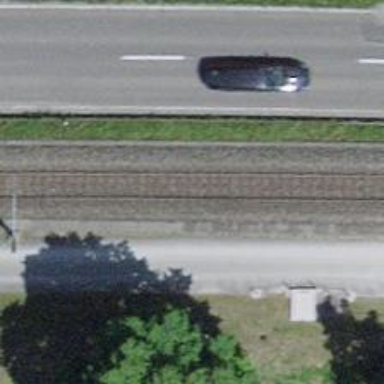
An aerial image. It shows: Single-track electrified railway with contact line.